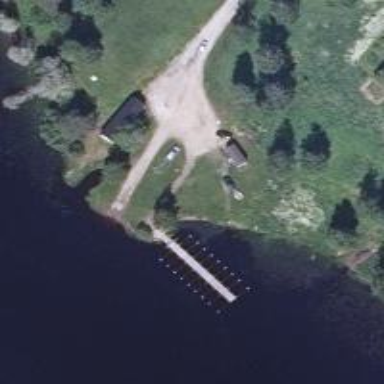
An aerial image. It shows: Slipway on leisure land.